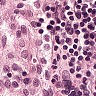
Metastatic tissue present: no